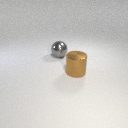
large gray metal sphere behind large brown metal cylinder